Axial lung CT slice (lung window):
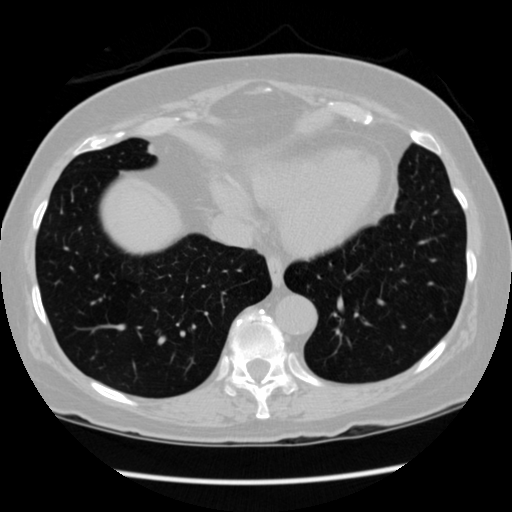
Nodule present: no